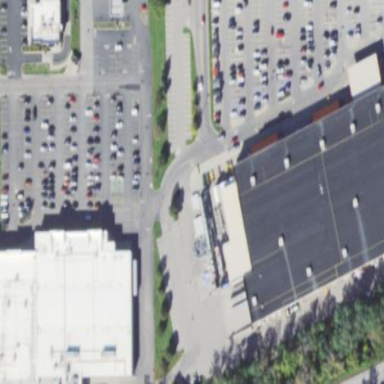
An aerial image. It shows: Retail area.